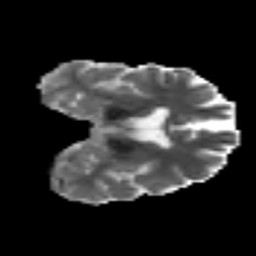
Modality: MD
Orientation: coronal
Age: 41
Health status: ill
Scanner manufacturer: philips
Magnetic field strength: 3 T
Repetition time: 9 s
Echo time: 0.127 s